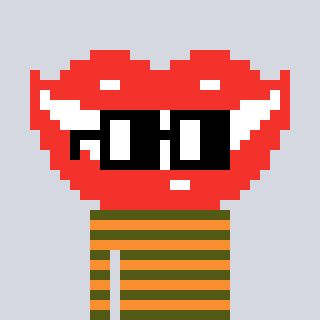
a pixel art character with square black glasses, a smile-shaped head and a orange-colored body on a cool background